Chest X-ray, PA view. Patient: 71 years old, sex F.
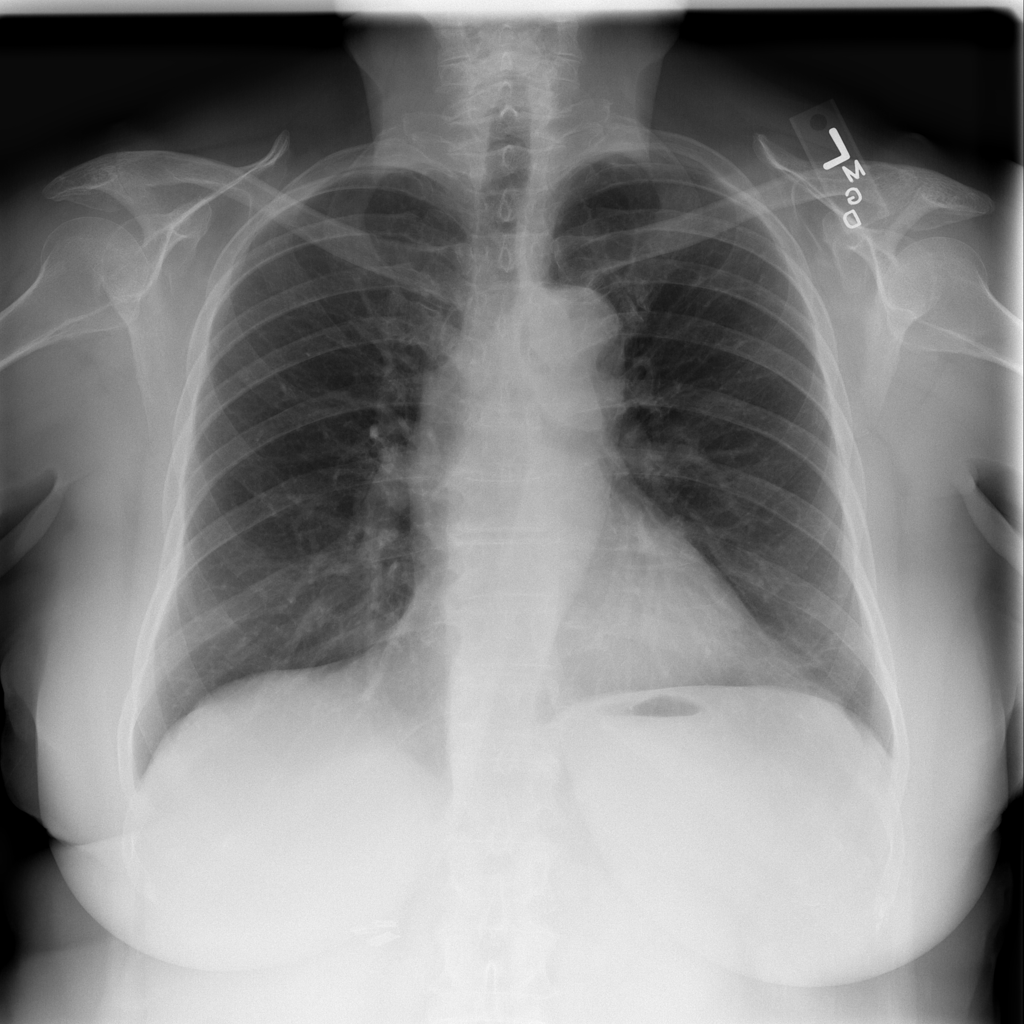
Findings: No Finding